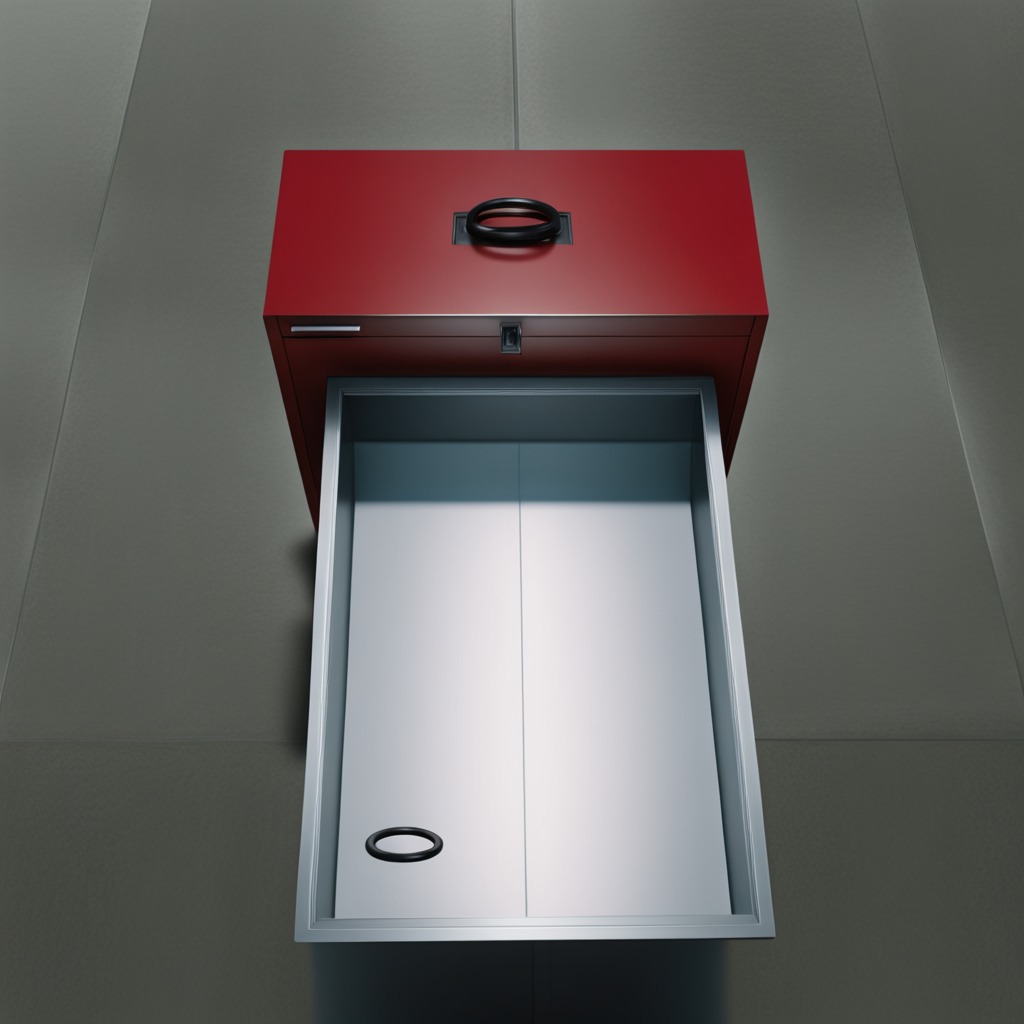
A rubber O-ring is lying on a toolbox surface in an airplane hangar workshop 8K.